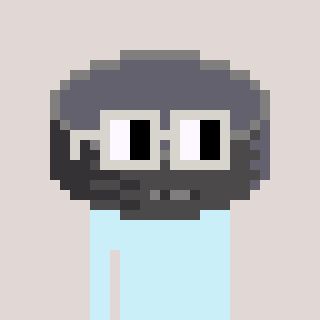
a pixel art character with square light gray glasses, a hockey puck-shaped head and a green-colored body on a warm background